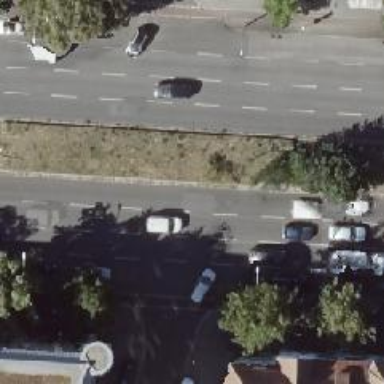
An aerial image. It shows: Secondary road with asphalt surface.